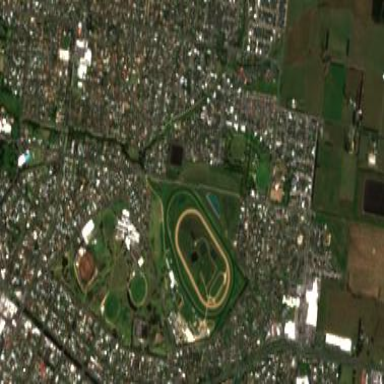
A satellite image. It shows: Sports centre dedicated to horse racing on leisure land.